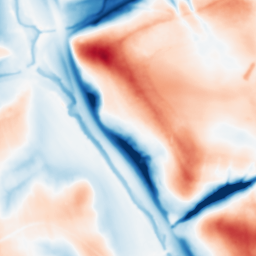
Category: multiscale
Decomposition family: dog
Decomposition parameters: sigma_low: 1
sigma_high: 20
Upsampling method: quintic
Upsampling parameters: scale: 4
Upsampling scale: 4